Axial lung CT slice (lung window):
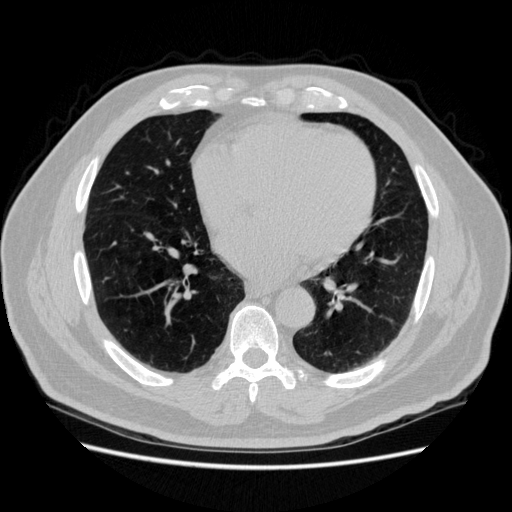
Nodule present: no